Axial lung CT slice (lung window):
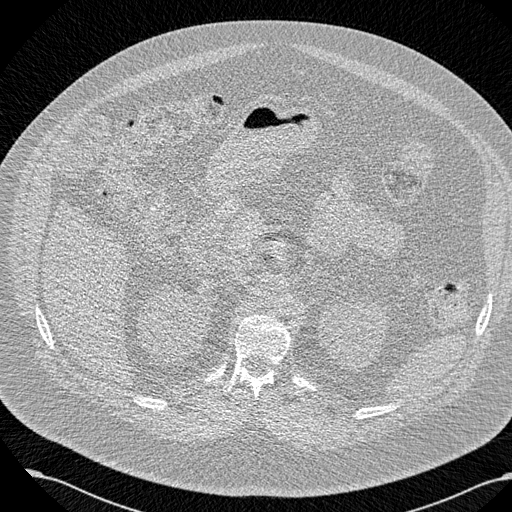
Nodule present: no